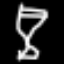
Label: hourglass